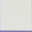
Piece: xx